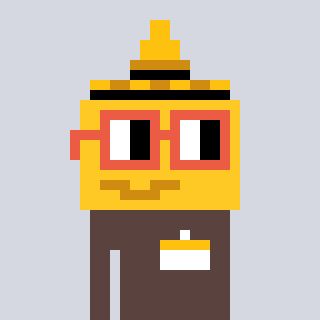
a pixel art character with square orange glasses, a mustard-shaped head and a darkbrown-colored body on a cool background